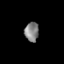
Tissue: prostate
Cell type: NK cells
Senescence score: 0.3097
Nuclear area (px): 268
Mean DAPI intensity: 129.325